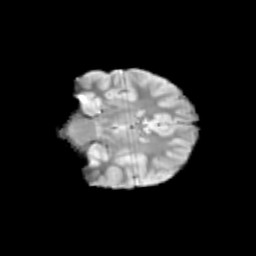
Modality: T2w
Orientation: coronal
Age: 9
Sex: female
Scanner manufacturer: siemens
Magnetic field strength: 3 T
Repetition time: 3.8 s
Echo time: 0.07 s